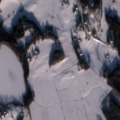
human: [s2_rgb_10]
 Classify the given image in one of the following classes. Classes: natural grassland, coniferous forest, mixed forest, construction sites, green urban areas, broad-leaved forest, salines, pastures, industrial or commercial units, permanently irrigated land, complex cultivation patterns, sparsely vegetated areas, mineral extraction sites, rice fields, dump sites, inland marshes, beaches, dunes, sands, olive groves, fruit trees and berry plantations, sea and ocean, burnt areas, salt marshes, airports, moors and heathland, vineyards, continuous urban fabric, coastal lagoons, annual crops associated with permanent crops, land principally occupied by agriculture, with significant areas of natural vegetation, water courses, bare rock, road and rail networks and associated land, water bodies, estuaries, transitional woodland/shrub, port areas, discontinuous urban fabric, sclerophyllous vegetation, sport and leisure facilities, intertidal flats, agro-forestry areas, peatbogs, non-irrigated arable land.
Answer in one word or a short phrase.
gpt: non-irrigated arable land, land principally occupied by agriculture, with significant areas of natural vegetation, coniferous forest, water bodies